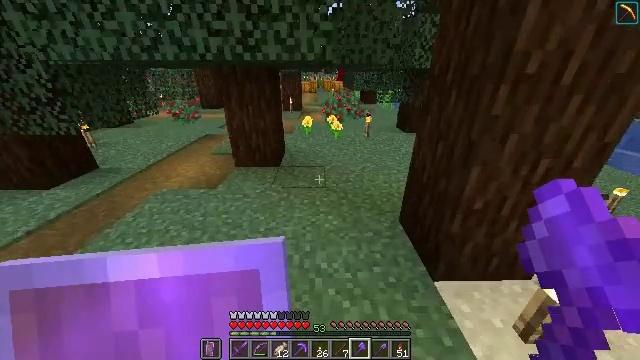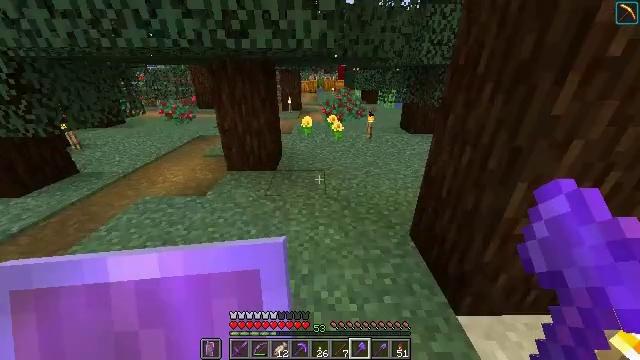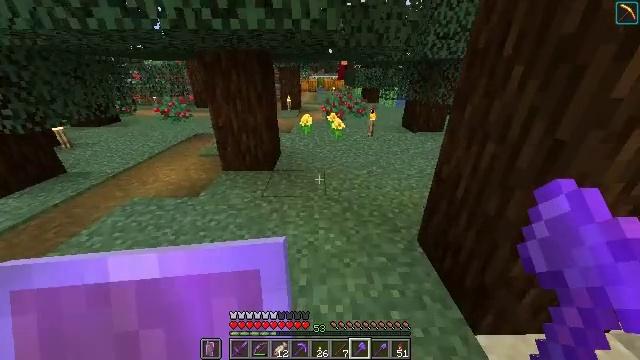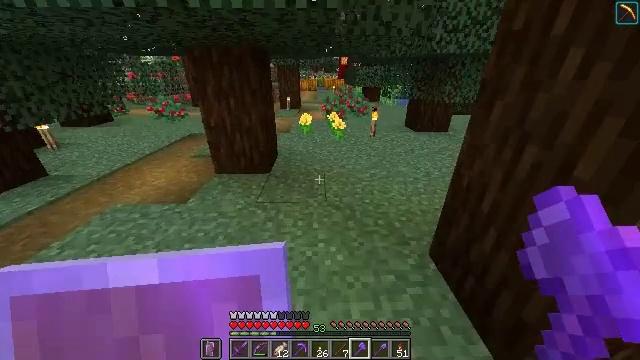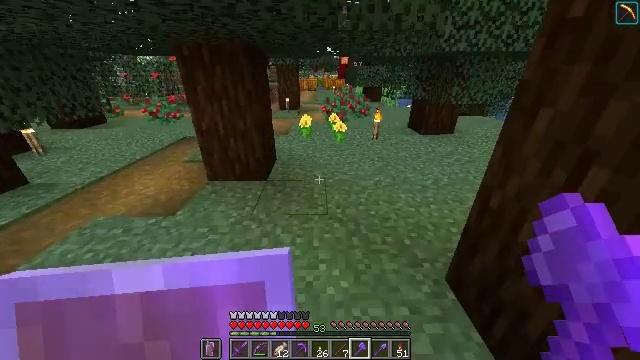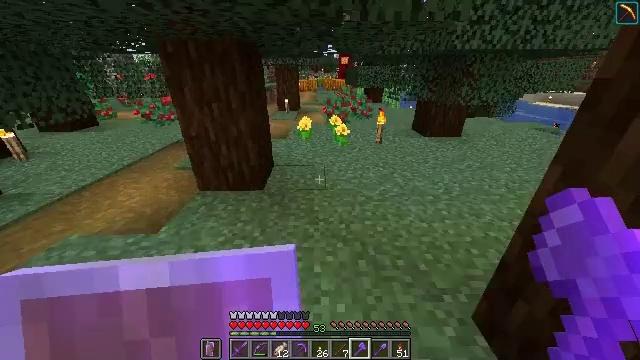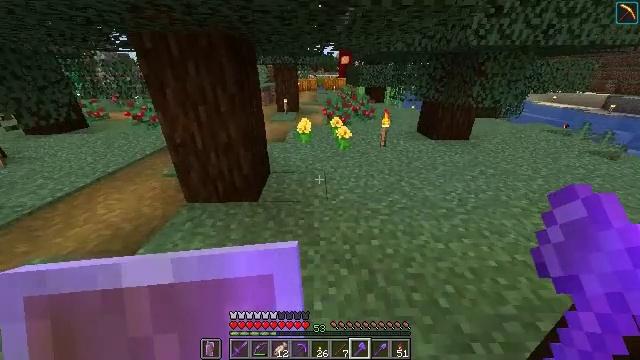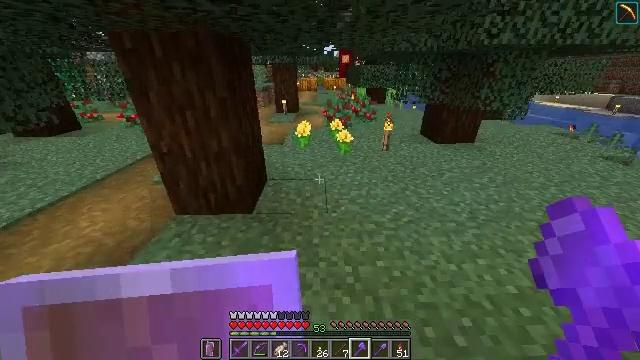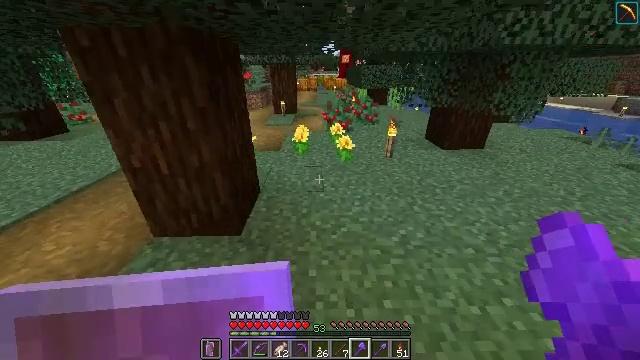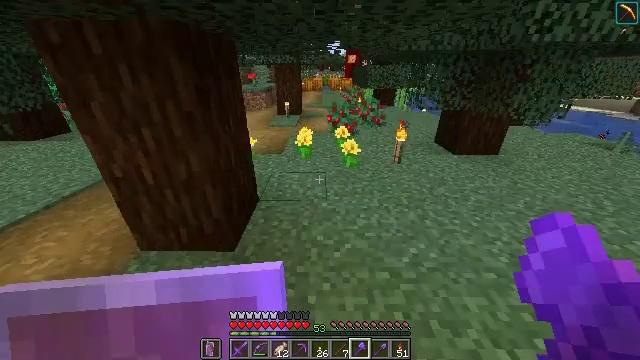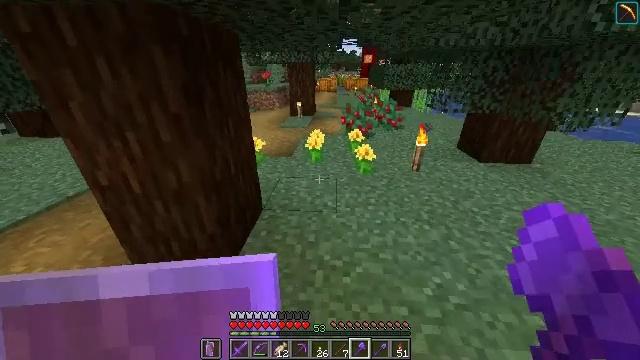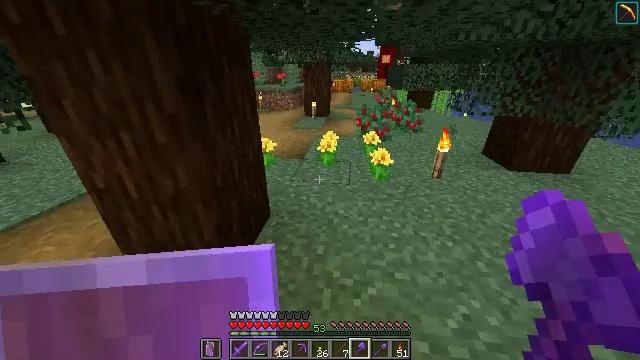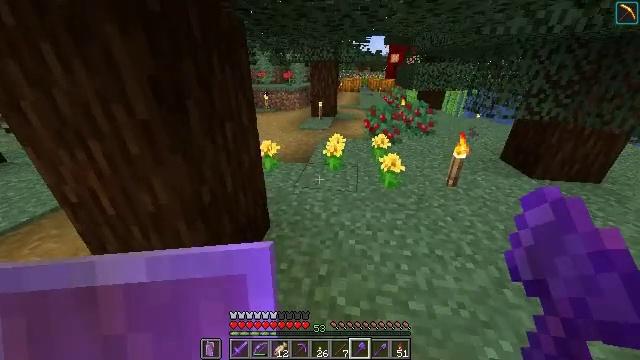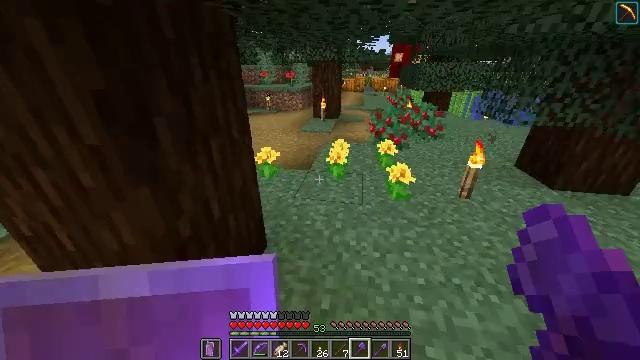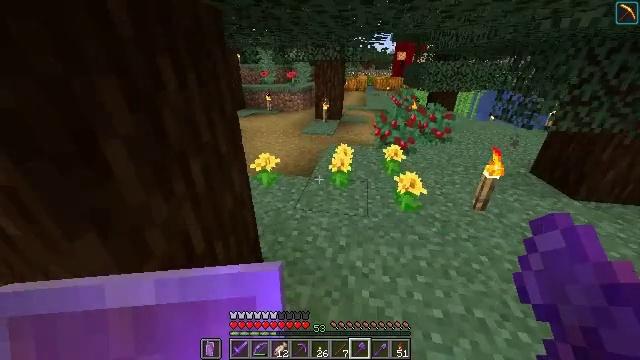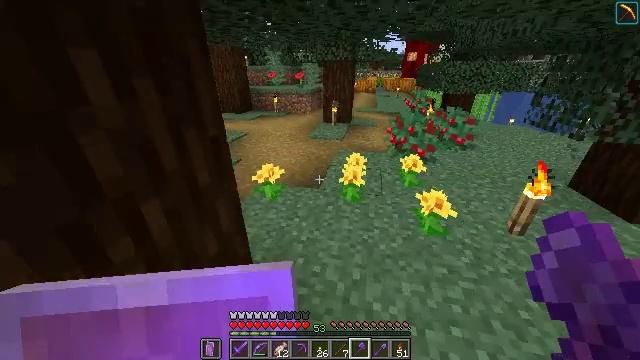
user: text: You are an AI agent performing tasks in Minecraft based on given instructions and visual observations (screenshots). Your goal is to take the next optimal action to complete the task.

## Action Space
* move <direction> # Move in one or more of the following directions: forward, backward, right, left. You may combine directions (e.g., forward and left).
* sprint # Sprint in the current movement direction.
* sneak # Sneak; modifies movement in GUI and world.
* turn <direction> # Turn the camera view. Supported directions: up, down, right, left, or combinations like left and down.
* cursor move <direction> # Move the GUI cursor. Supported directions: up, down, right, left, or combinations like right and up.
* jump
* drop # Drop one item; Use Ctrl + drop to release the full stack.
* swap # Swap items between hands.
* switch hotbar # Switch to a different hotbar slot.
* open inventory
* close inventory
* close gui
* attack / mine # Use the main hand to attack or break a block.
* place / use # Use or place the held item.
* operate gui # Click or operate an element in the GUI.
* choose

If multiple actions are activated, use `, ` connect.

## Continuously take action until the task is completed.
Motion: motion action
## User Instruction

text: Retrieve vines from walls or cliffs.
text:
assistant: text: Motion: move forward, sprint, jump
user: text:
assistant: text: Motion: move forward, sprint, jump
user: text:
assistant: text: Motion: move forward, sprint, jump
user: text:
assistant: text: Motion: move forward, sprint
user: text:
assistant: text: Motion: move forward, sprint
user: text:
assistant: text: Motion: move forward, sprint
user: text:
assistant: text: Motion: move forward, sprint
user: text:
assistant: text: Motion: move forward, sprint
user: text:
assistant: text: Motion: move forward, sprint, turn left
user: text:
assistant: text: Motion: move forward, sprint, turn left
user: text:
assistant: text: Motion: move forward, sprint, turn left
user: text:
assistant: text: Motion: move forward, sprint, turn left
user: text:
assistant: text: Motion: move forward, sprint
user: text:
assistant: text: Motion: move forward, sprint
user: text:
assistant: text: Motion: move forward, sprint, turn left
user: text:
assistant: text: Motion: move forward, sprint, turn left
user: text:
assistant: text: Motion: move forward, sprint, turn left
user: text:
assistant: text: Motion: move forward, sprint
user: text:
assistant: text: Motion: move forward, sprint
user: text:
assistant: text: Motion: move forward, sprint
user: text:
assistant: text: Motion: move forward, sprint
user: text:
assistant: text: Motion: move forward, sprint
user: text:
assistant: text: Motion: move forward, sprint
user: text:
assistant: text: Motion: move forward, sprint
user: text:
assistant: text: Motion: move forward, sprint
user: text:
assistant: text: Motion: move forward, sprint
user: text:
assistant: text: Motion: move forward, sprint
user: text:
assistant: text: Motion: move forward, sprint, turn right
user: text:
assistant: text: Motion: move forward, sprint, turn right and up
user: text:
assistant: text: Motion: move forward, sprint, turn right and up